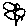
Label: flower